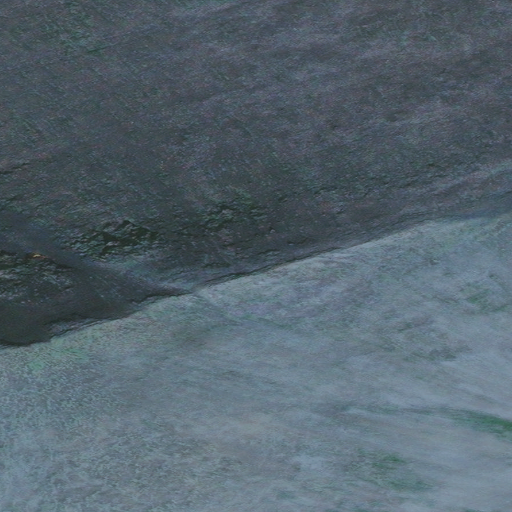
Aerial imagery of mountains in Alaska named Eek Mountains containing only unknown